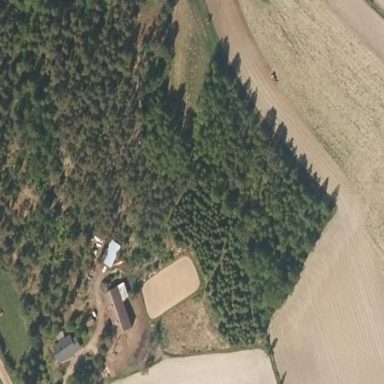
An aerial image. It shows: Beautiful woodland area.